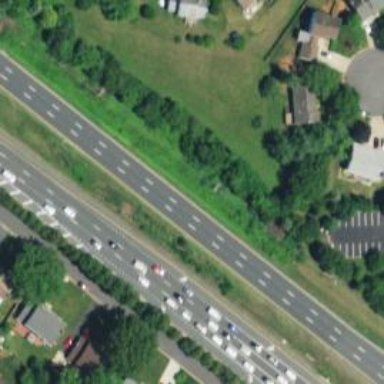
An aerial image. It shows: Asphalt trunk highway classified as expressway.